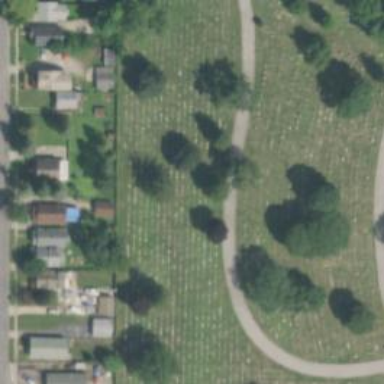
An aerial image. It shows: Cemetery.